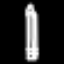
Label: pencil